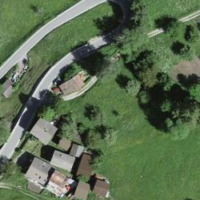
EUNIS habitat code: 24
Species observed at this site:
Dryobates minor